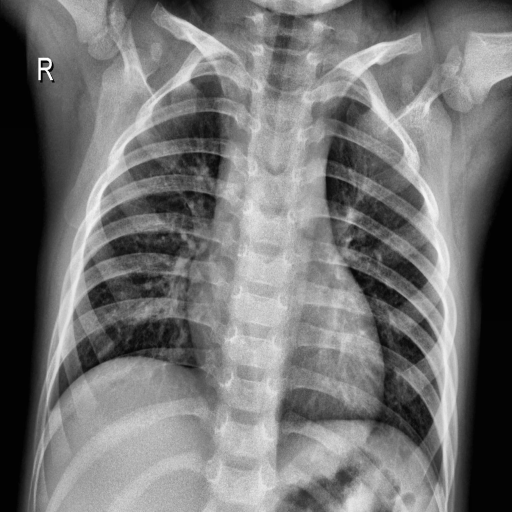
Finding: NORMAL